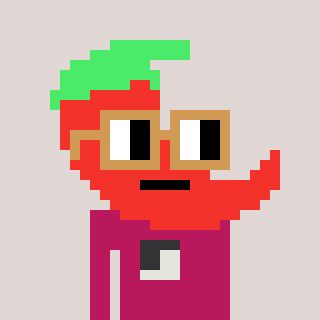
a pixel art character with square brown glasses, a chilli-shaped head and a darkpink-colored body on a warm background